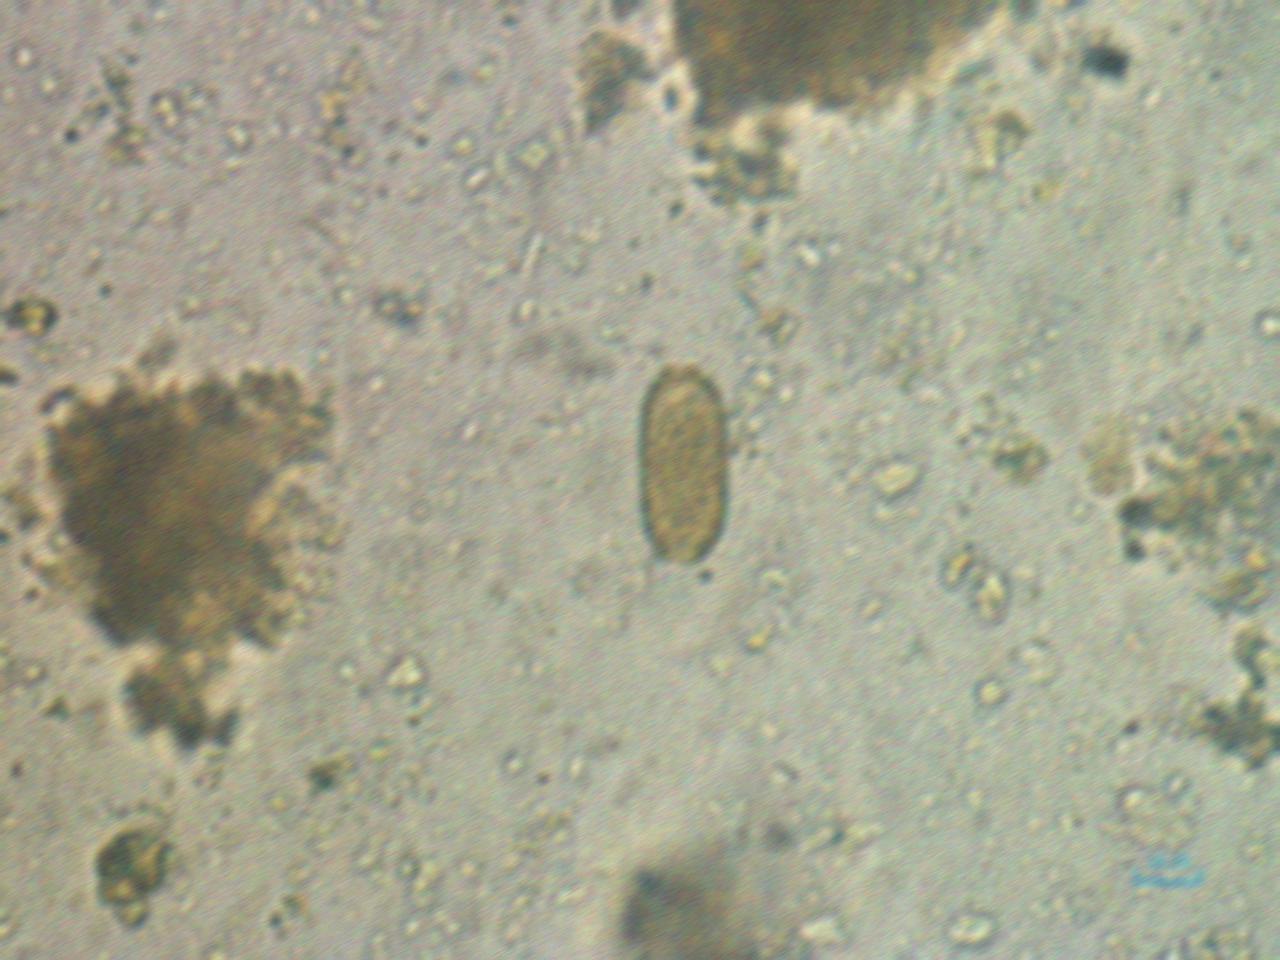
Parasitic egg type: Capillaria philippinensis